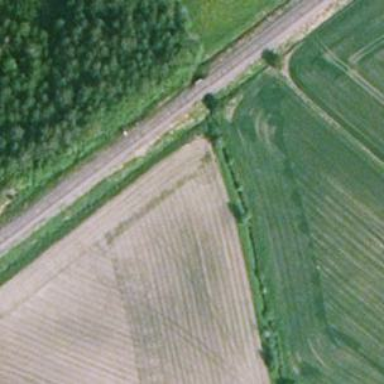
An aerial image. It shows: Railway signal.